Question: I would like to show percent done, elapsed time and estimated time values for the installation process. Is there a way to add text labels whose are marked in the below screenshot ?

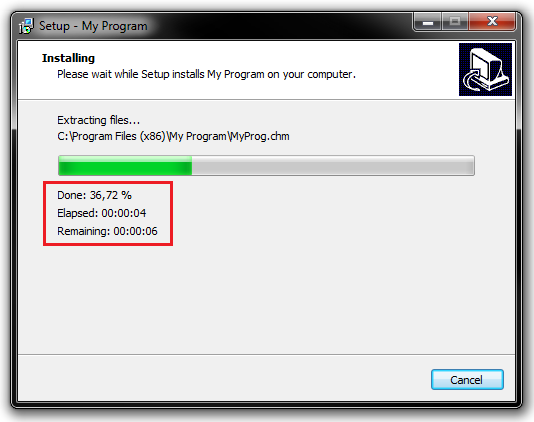
Answer: It was not that easy to implement this feature before the <URL> event method was introduced in Inno Setup 5.5.4. But now, having this event available, you can write a script like this:
Special thanks to <URL> for the proposed idea for the fix of hiding labels at rollback process.
'''
[Setup]
AppName=My Program
AppVersion=1.5
DefaultDirName={pf}\My Program
[Files]
Source: "MyProg.exe"; DestDir: "{app}"
Source: "MyProg.chm"; DestDir: "{app}"
Source: "Readme.txt"; DestDir: "{app}"
[Code]
function GetTickCount: DWORD;
external 'GetTickCount@kernel32.dll stdcall';
var
StartTick: DWORD;
PercentLabel: TNewStaticText;
ElapsedLabel: TNewStaticText;
RemainingLabel: TNewStaticText;
function TicksToStr(Value: DWORD): string;
var
I: DWORD;
Hours, Minutes, Seconds: Integer;
begin
I := Value div 1000;
Seconds := I mod 60;
I := I div 60;
Minutes := I mod 60;
I := I div 60;
Hours := I mod 24;
Result := Format('%.2d:%.2d:%.2d', [Hours, Minutes, Seconds]);
end;
procedure InitializeWizard;
begin
PercentLabel := TNewStaticText.Create(WizardForm);
PercentLabel.Parent := WizardForm.ProgressGauge.Parent;
PercentLabel.Left := 0;
PercentLabel.Top := WizardForm.ProgressGauge.Top +
WizardForm.ProgressGauge.Height + 12;
ElapsedLabel := TNewStaticText.Create(WizardForm);
ElapsedLabel.Parent := WizardForm.ProgressGauge.Parent;
ElapsedLabel.Left := 0;
ElapsedLabel.Top := PercentLabel.Top + PercentLabel.Height + 4;
RemainingLabel := TNewStaticText.Create(WizardForm);
RemainingLabel.Parent := WizardForm.ProgressGauge.Parent;
RemainingLabel.Left := 0;
RemainingLabel.Top := ElapsedLabel.Top + ElapsedLabel.Height + 4;
end;
procedure CurPageChanged(CurPageID: Integer);
begin
if CurPageID = wpInstalling then
StartTick := GetTickCount;
end;
procedure CancelButtonClick(CurPageID: Integer; var Cancel, Confirm: Boolean);
begin
if CurPageID = wpInstalling then
begin
Cancel := False;
if ExitSetupMsgBox then
begin
Cancel := True;
Confirm := False;
PercentLabel.Visible := False;
ElapsedLabel.Visible := False;
RemainingLabel.Visible := False;
end;
end;
end;
procedure CurInstallProgressChanged(CurProgress, MaxProgress: Integer);
var
CurTick: DWORD;
begin
CurTick := GetTickCount;
PercentLabel.Caption :=
Format('Done: %.2f %%', [(CurProgress * 100.0) / MaxProgress]);
ElapsedLabel.Caption :=
Format('Elapsed: %s', [TicksToStr(CurTick - StartTick)]);
if CurProgress > 0 then
begin
RemainingLabel.Caption :=
Format('Remaining: %s', [TicksToStr(
((CurTick - StartTick) / CurProgress) * (MaxProgress - CurProgress))]);
end;
end;
'''